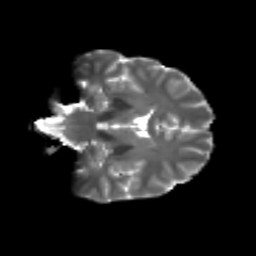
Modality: T2w
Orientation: coronal
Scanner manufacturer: siemens
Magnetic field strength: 3 T
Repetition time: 4.16 s
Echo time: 0.0806 s